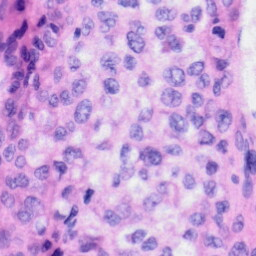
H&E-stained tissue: Liver